Field crop: maize
Growth stage: 2
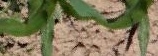
Species: maize